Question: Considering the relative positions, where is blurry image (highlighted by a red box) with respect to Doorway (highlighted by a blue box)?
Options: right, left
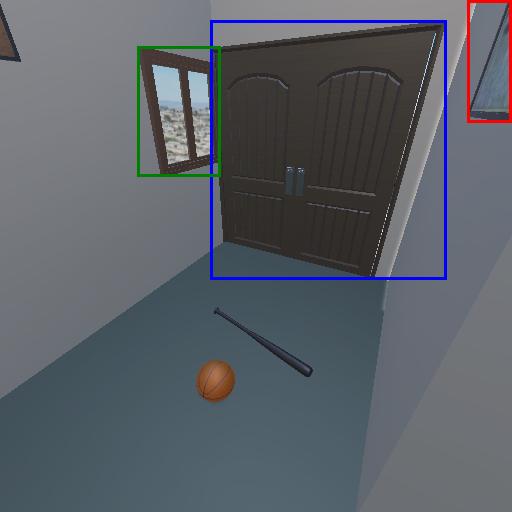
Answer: right